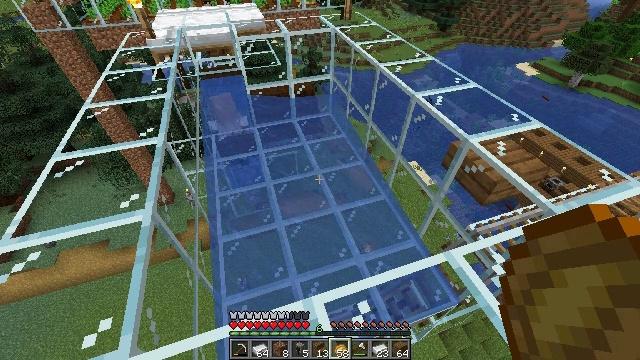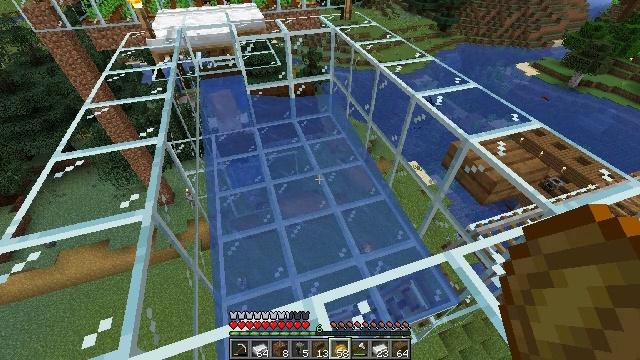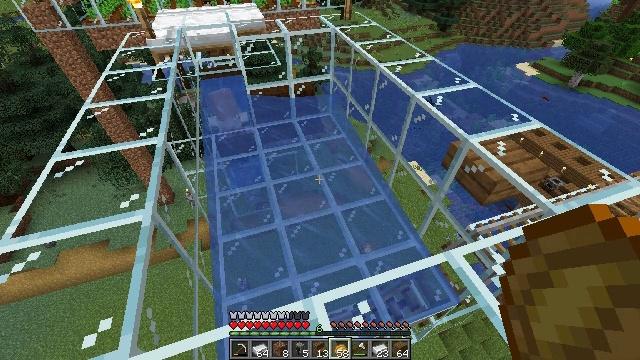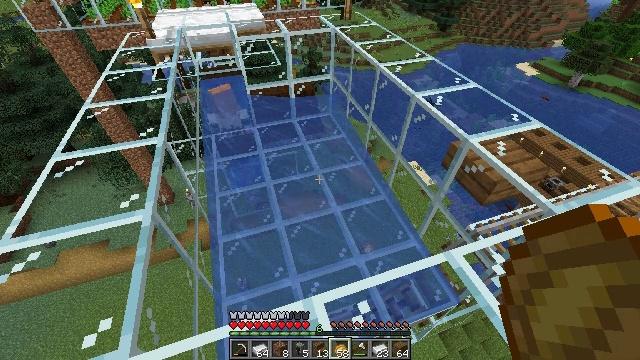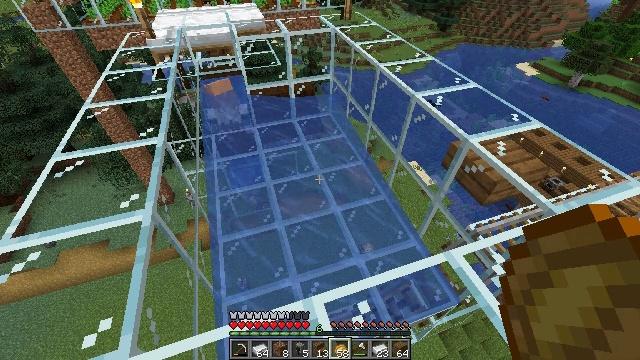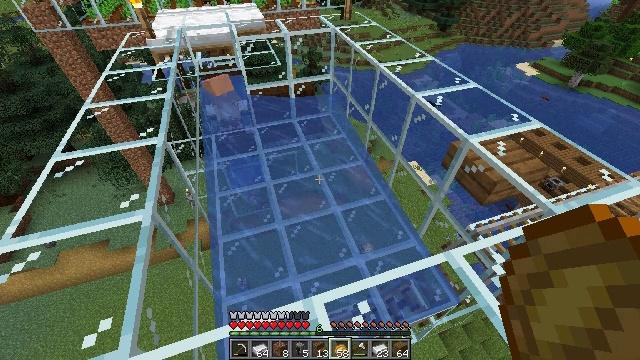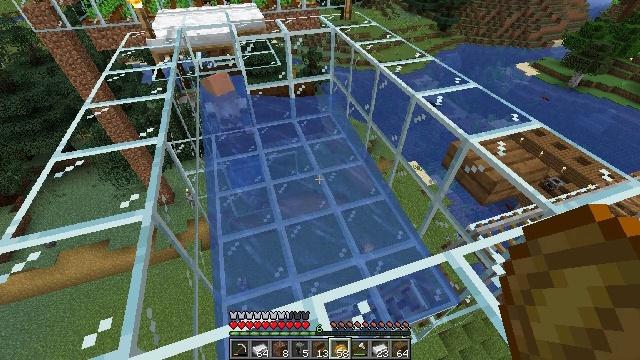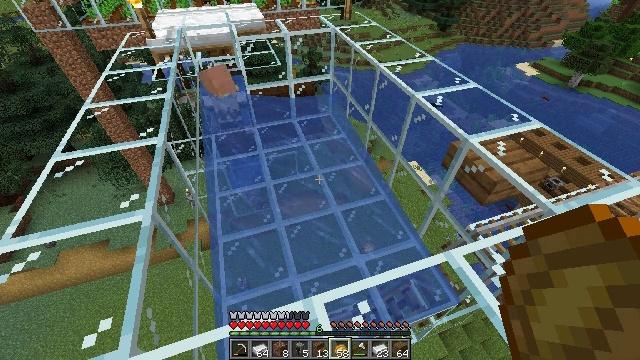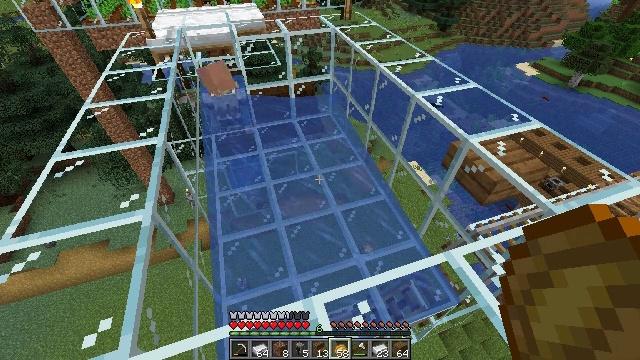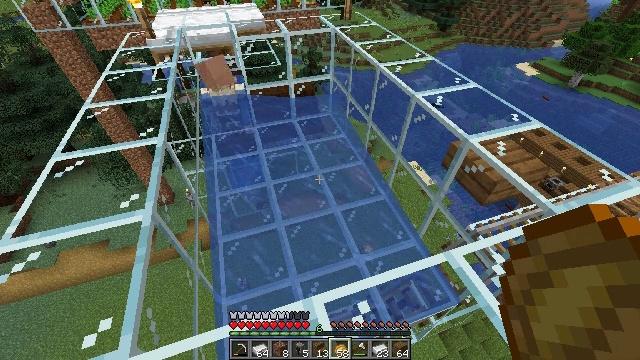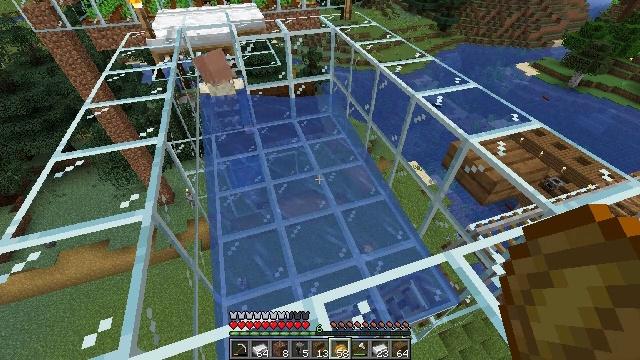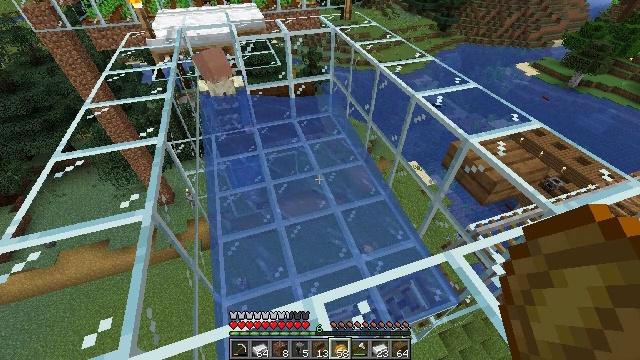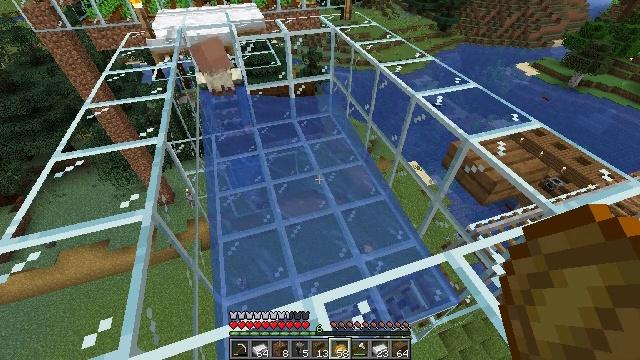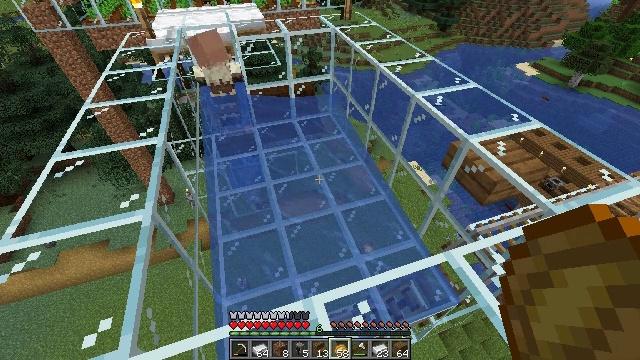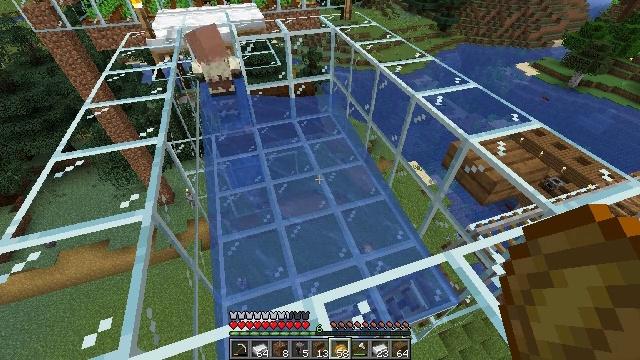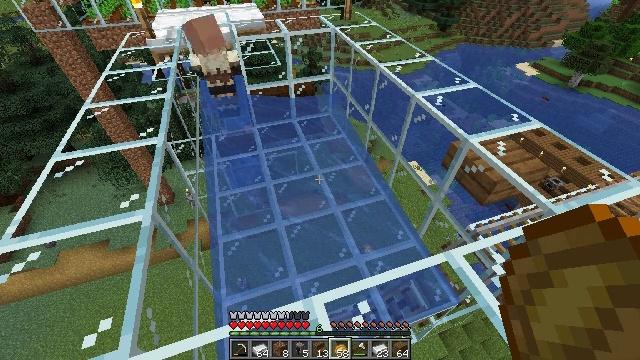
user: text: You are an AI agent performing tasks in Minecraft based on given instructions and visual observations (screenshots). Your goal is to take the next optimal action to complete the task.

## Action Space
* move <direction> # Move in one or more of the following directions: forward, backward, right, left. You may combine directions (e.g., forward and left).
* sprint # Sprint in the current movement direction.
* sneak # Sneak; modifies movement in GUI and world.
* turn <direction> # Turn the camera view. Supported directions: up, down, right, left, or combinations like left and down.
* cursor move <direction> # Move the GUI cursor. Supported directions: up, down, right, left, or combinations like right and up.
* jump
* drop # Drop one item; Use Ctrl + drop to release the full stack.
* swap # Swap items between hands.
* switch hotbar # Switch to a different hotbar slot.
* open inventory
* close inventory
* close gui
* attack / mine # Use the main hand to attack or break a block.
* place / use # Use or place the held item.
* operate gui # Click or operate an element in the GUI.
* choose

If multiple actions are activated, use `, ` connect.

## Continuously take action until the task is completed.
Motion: motion action
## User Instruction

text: Break the smithing table to move it.
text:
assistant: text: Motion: no_op
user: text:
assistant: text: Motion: no_op
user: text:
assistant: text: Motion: no_op
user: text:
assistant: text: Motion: no_op
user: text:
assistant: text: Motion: no_op
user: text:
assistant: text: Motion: no_op
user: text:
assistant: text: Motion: no_op
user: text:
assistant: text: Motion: no_op
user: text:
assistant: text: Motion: no_op
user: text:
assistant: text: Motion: no_op
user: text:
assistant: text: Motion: no_op
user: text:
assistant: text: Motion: no_op
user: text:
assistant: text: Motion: no_op
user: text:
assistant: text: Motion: no_op
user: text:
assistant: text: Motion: no_op
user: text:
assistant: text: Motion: no_op
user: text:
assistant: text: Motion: no_op
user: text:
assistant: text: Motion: no_op
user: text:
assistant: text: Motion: no_op
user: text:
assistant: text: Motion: no_op
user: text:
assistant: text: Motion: no_op
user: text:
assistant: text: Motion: no_op
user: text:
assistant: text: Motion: no_op
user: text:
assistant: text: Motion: no_op
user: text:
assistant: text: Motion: no_op
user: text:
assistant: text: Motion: no_op
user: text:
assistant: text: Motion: no_op
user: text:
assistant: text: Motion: no_op
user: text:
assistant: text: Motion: no_op
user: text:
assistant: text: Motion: no_op